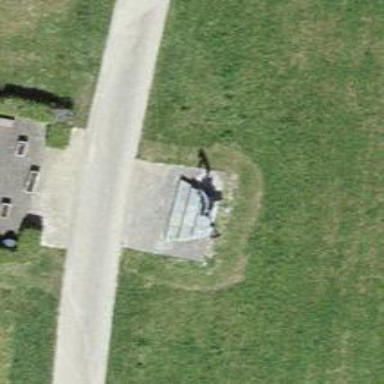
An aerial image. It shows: Wayside cross with historic significance.